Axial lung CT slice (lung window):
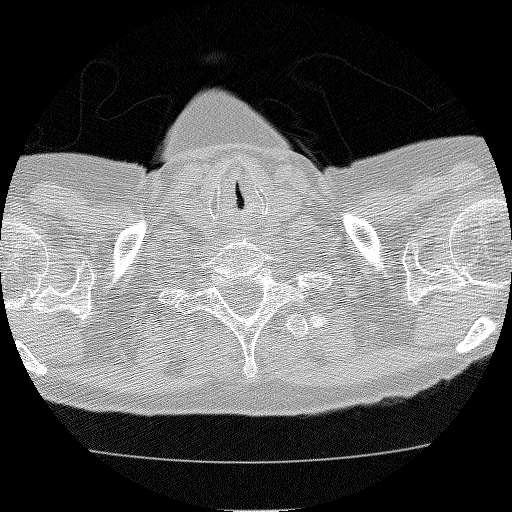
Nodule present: no